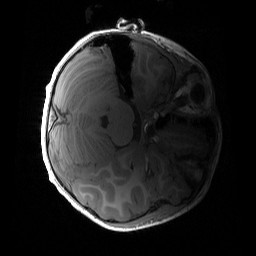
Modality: T1w
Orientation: axial
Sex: male
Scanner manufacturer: siemens
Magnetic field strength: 3 T
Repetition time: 1.9 s
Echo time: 0.00243 s